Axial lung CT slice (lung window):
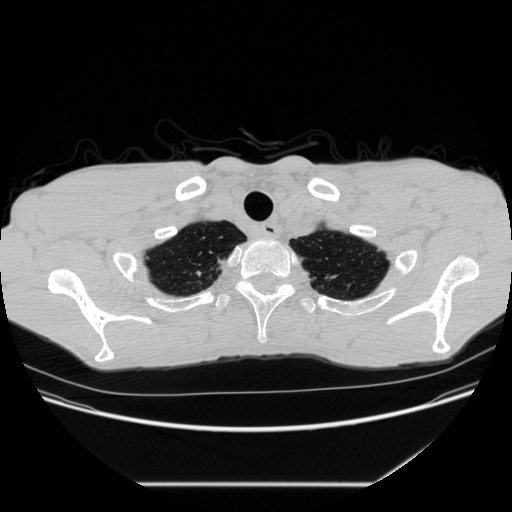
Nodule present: yes
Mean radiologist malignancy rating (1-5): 2.667